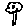
Label: flower